Aerial crown-view tile of a tropical tree (Barro Colorado Island, Panama), acquired 20240813:
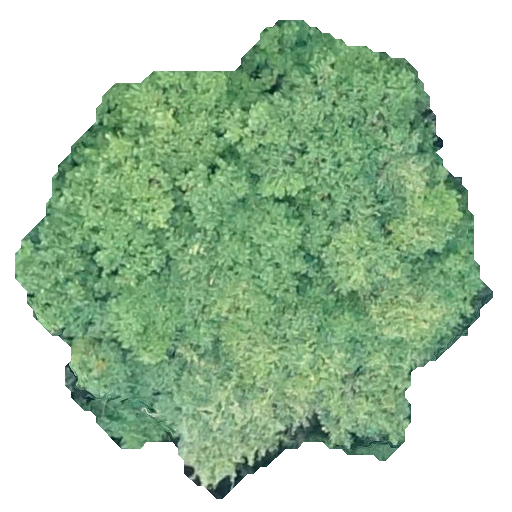
Species: Tachigali panamensis
GBIF accepted scientific name: Tachigali panamensis
Crown area: 228.277 m²